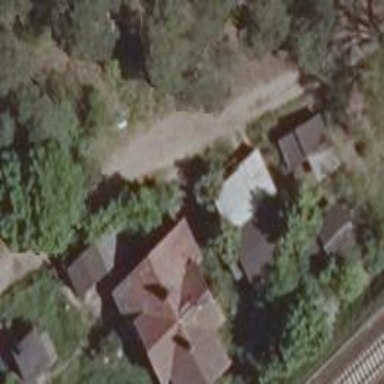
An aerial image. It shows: Detached building.